Aerial crown-view tile of a tropical tree (Barro Colorado Island, Panama), acquired 20241216:
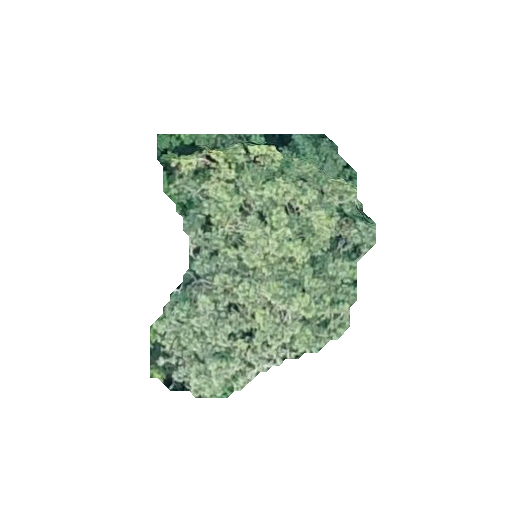
Species: Virola surinamensis
GBIF accepted scientific name: Virola surinamensis
Crown area: 63.953 m²